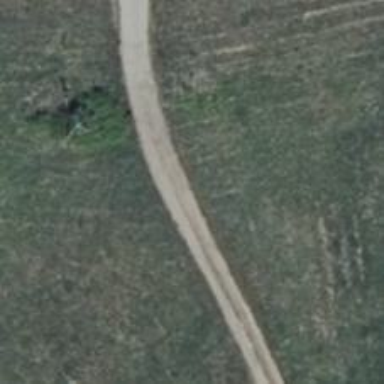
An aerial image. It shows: Track road with grade4 tracktype.